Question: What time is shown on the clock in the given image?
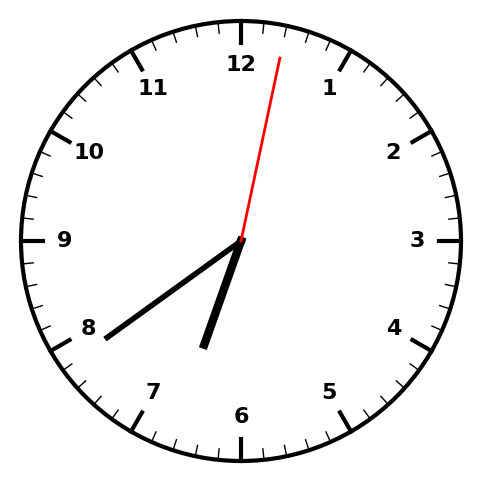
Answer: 06:39:02